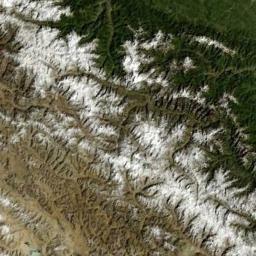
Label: snowberg